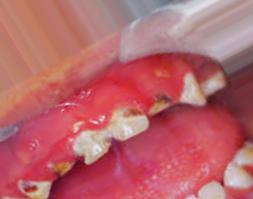
Condition: Caries